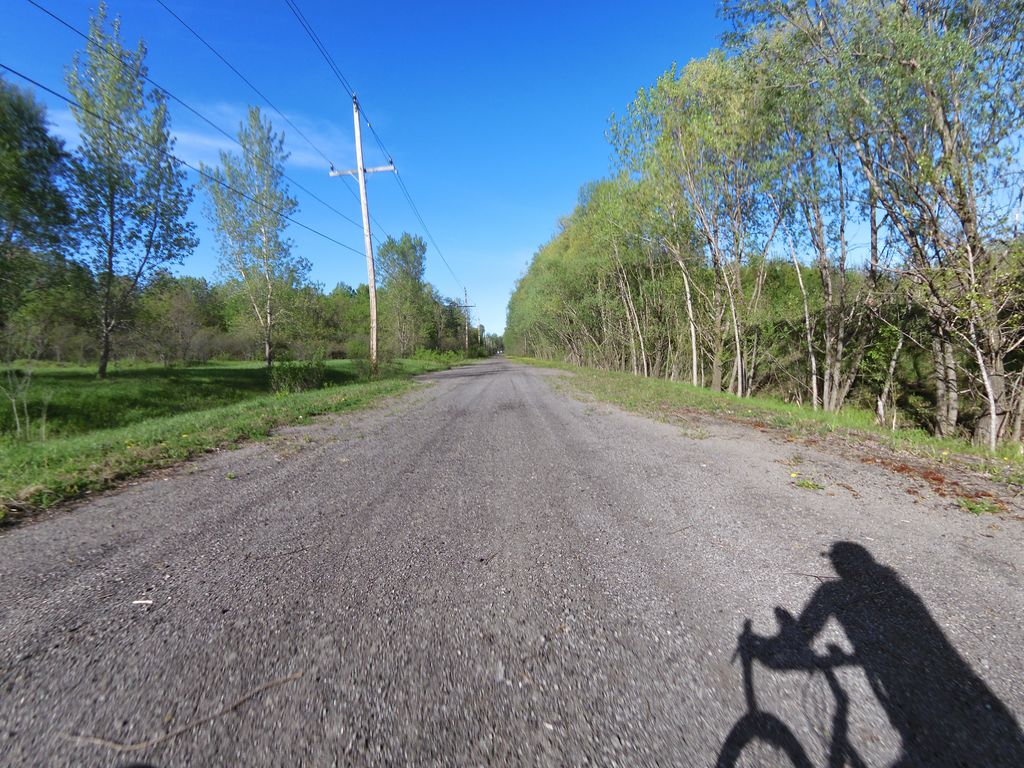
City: ottawa-gatineau